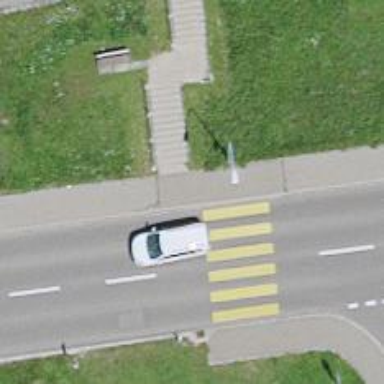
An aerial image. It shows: Road with steps.